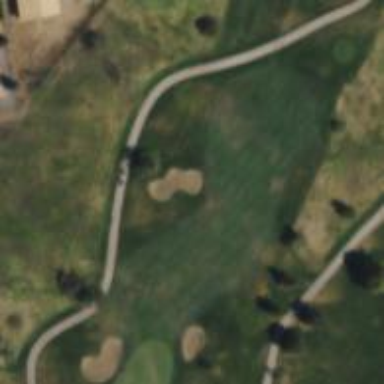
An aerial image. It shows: Golf hole.